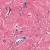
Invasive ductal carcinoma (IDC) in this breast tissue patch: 0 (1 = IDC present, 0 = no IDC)